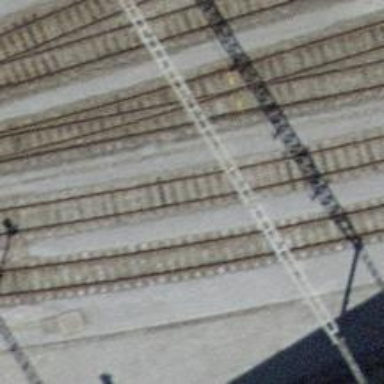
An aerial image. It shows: Yard with single rail track. The railway track is electrified with contact line for service purposes.